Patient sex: M
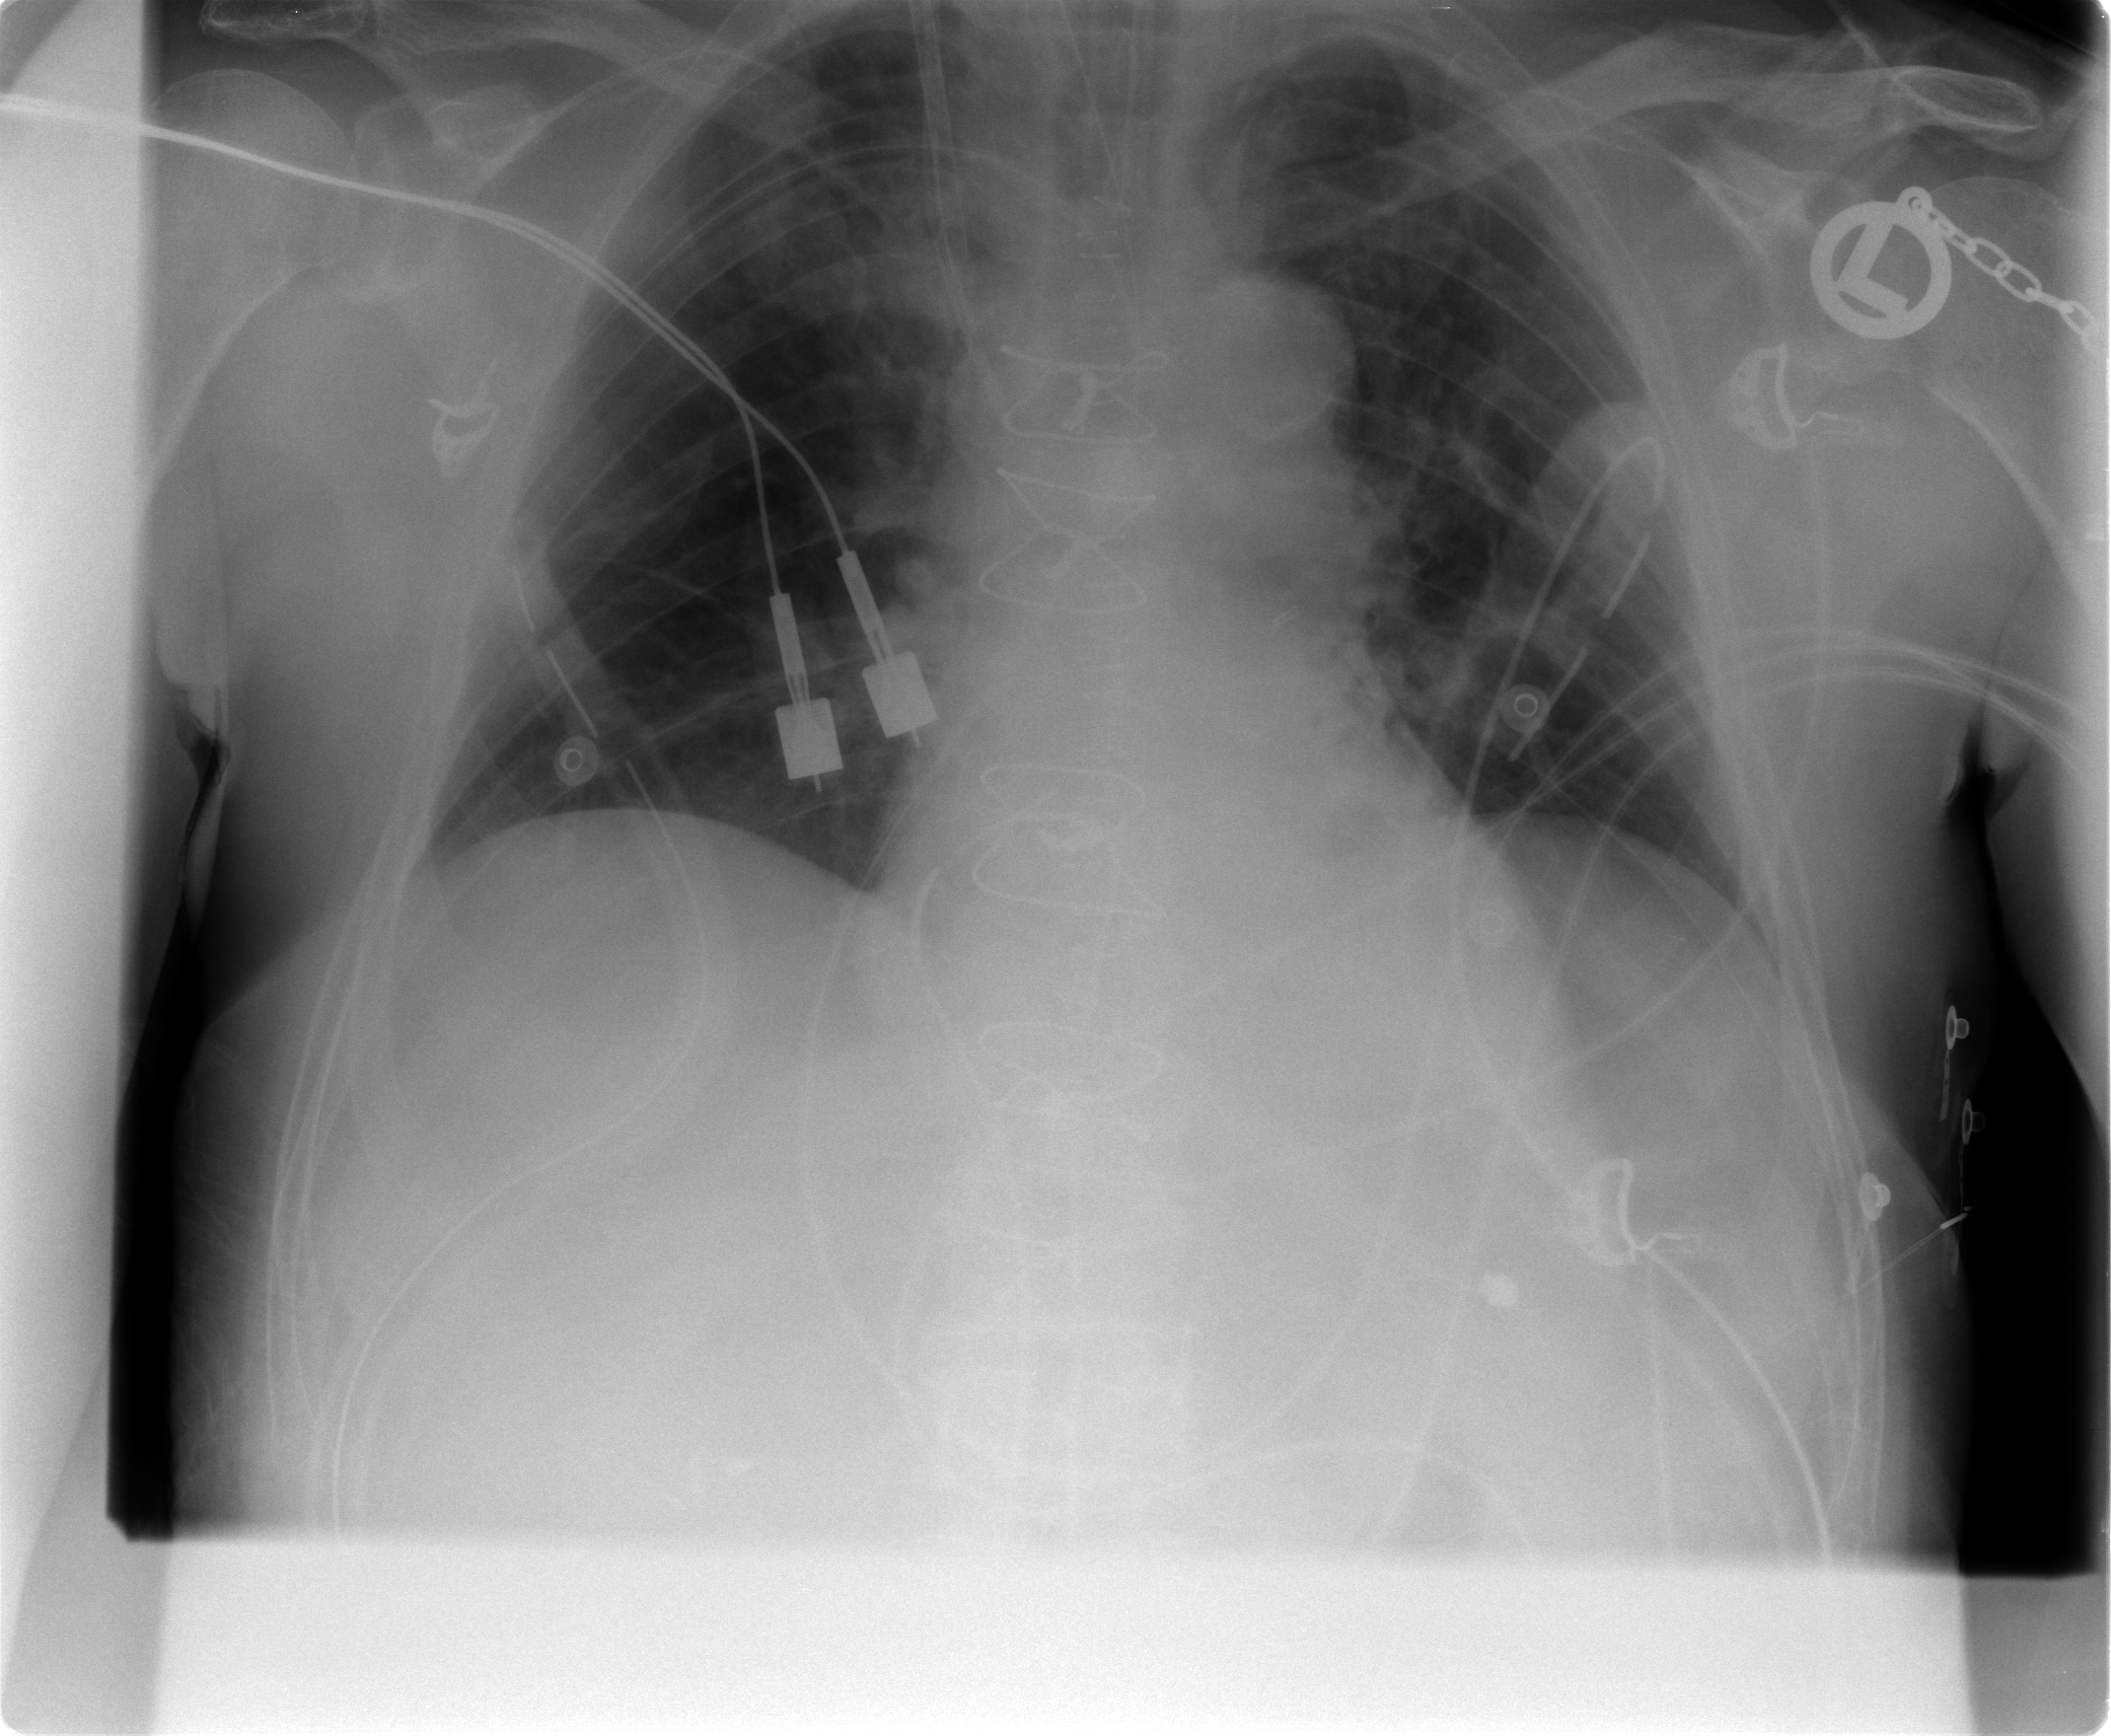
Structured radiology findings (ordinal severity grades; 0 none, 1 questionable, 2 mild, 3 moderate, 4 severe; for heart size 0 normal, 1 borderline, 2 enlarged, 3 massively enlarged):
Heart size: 0
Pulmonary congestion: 2
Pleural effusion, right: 0
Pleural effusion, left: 0
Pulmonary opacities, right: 2
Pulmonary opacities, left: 2
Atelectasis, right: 0
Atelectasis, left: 2